Question: Ich have a ListView cellfactory which should paint all items with the String "GHI" in bold. The problem is that even other (random) cells are painted in bold.
My code:
'''
static class CellFactory extends ListCell<String> {
@Override
public void updateItem(String item, boolean empty) {
super.updateItem(item, empty);
if (!empty) {
super.setTextFill(Color.BLACK); // set TextColor Black
if (item != null && item.equals("GHI")) {
super.setStyle("-fx-font-weight: bold"); //(1)
}
}
super.setText(item);
}
}
'''
Using the debugger, line (1) is only executed when item has the text "GHI".
Here is a picture of the problem:

I used Java 1.7.0_55 32Bit with JavaFX 2.2.55-b13 & Java 1.8.0_05 32Bit with JavaFX 8.0.5-b13. OS: Win7
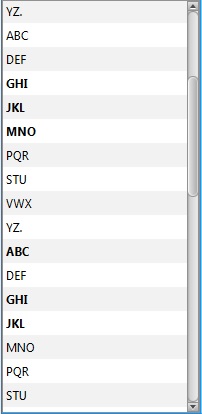
Answer: The problem is, that you change the style of your cell when you find your string in there. But if not, you don't change the style of the cell back to the normal font.
Have a look at the code I posted below. If you comment out the line marked with (2), you will see, that the cell always stays fat.
'''
package application;
import javafx.application.Application;
import javafx.collections.FXCollections;
import javafx.collections.ObservableList;
import javafx.event.Event;
import javafx.event.EventHandler;
import javafx.scene.Scene;
import javafx.scene.control.Button;
import javafx.scene.control.ListCell;
import javafx.scene.control.ListView;
import javafx.scene.layout.BorderPane;
import javafx.scene.paint.Color;
import javafx.stage.Stage;
import javafx.util.Callback;
public class Main extends Application {
@Override
public void start(Stage primaryStage) {
try {
BorderPane root = new BorderPane();
Scene scene = new Scene(root,400,400);
scene.getStylesheets().add(getClass().getResource("application.css").toExternalForm());
ListView<String> lv = new ListView<>();
lv.setCellFactory(new Callback<ListView<String>, ListCell<String>>() {
@Override
public ListCell<String> call(ListView<String> list) {
return new CellFactory();
}
});
ObservableList<String> items = FXCollections.observableArrayList();
items.add("asd");
items.add("fhg");
items.add("GHI");
items.add("tead");
items.add("hoid");
lv.setItems(items);
root.setCenter(lv);
Button btnAdd = new Button("add item");
btnAdd.setOnMouseClicked(new EventHandler<Event>() {
@Override
public void handle(Event event) {
items.add(1, "test");
}
});
root.setLeft(btnAdd);
primaryStage.setScene(scene);
primaryStage.show();
} catch(Exception e) {
e.printStackTrace();
}
}
public static void main(String[] args) {
launch(args);
}
static class CellFactory extends ListCell<String> {
@Override
public void updateItem(String item, boolean empty) {
super.updateItem(item, empty);
if (!empty) {
super.setTextFill(Color.BLACK); // set TextColor Black
if (item != null && item.equals("GHI")) {
super.setStyle("-fx-font-weight: bold"); //(1)
}
}
else{
super.setStyle("-fx-font-weight: normal"); //(2)
}
super.setText(item);
}
}
}
'''